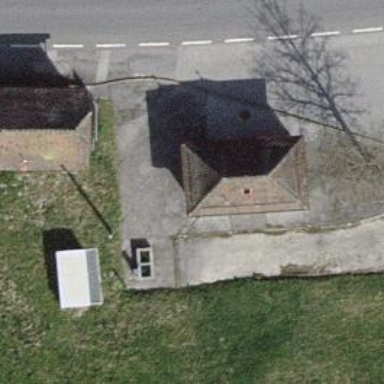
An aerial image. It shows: Toilets.